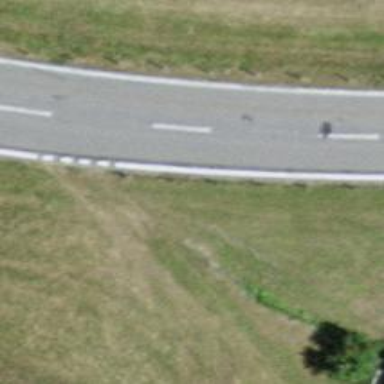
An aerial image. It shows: Tertiary road with asphalt surface and lane markings present.